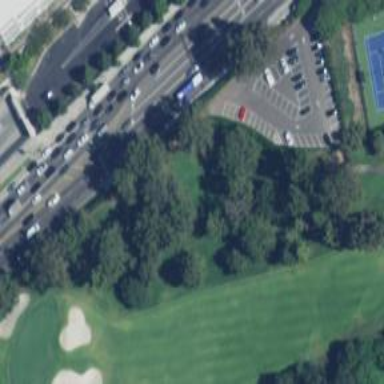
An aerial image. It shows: Rough area in golf course.